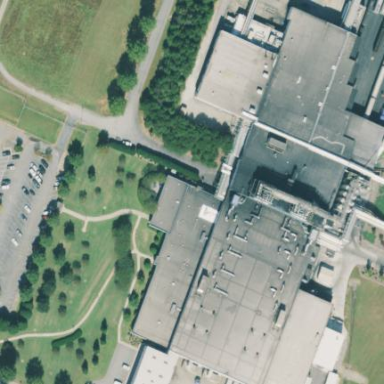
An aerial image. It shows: Manufacturing building.